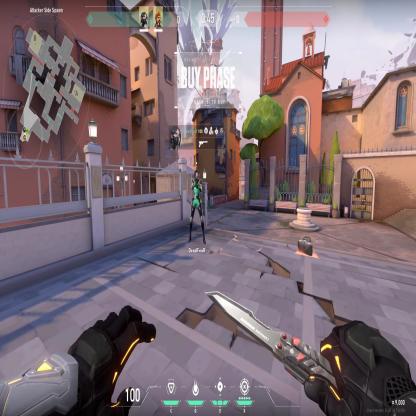
Label: dropped spike ; teammate